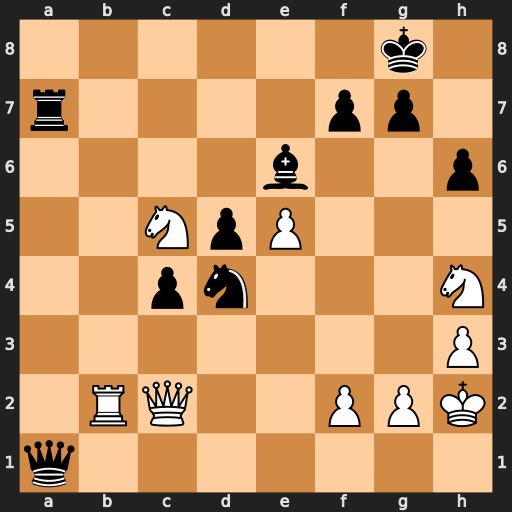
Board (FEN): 6k1/r4pp1/4b2p/2NpP3/2pn3N/7P/1RQ2PPK/q7
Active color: w
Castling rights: -
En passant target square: -
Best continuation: Rb8+ Bc8 Rxc8#